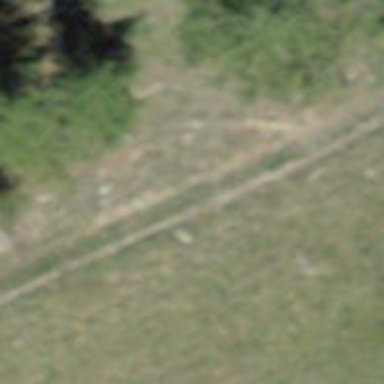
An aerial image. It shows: Track with ground surface. The track type is grade 5.